Question: I have a UI that looks like this:

I am trying to data of the newly created row to the server so that the server may save it.
I am sending data in JSON format from the client to my MVC application. Here's my ajax request:
'''
var values = []; // an array with each item being an object/associative array
// more code to get values into variables
for (var i = 0; i < cultures.length; i++) {
var cultureName = cultures[i];
var valueTextBox = $(row).find(...);
var value = $(valueTextBox).val();
var cultureNameAndValue = { 'CultureShortName' : cultureName, 'StringValue' : value };
values.push(cultureNameAndValue);
}
var stringTableRow =
{
'ResourceKeyId': resourceKeyId,
'Key': resourceKeyName,
'CategoryId': categoryId,
'CategoryName': categoryName,
'StringValues': values
};
var stringified = JSON.stringify({ StringTableRow: stringTableRow });
$.ajax('/Strings/JsonCreateNew',
{
cache: false,
async: false,
type: 'POST',
contentType: 'application/json; charset=UTF-8',
data: stringified,
dataType: 'json',
error: SaveNewResourceClientSideHandler.OnError,
success: SaveNewResourceClientSideHandler.OnSuccess
});
'''
Here's the data it sends (as seen in Firebug):
'''
{"StringTableRow":{"ResourceKeyId":"","Key":"Foo",
"CategoryId":"1","CategoryName":"JavaScript",
"StringValues":[
{"CultureShortName":"en-US","StringValue":"Something"},
{"CultureShortName":"fr-FR","StringValue":""}]
}}
'''
Here's my server side code:
'''
public ActionResult JsonCreateNew(StringTableRow row)
{
// CreateNewStringTableRow(row);
// return a success code, new resource key id, new category id
// return Json(
new { Success = true, ResourceKeyId = row.ResourceKeyId,
CategoryId = row.CategoryId },
JsonRequestBehavior.AllowGet);
return new EmptyResult();
}
'''
And here's the business object that I want my incoming POST'ed data to be bound to:
'''
public class StringTableRow
{
public StringTableRow()
{
StringValues = new List<CultureNameAndStringValue>();
}
public long ResourceKeyId { get; set; }
public string Key { get; set; }
public long CategoryId { get; set; }
public string CategoryName { get; set; }
public IList<CultureNameAndStringValue> StringValues { get; set; }
}
public class CultureNameAndStringValue
{
public string CultureShortName { get; set; }
public string StringValue { get; set; }
}
'''
Global.asax
'''
public class MvcApplication : System.Web.HttpApplication
{
protected void Application_Start()
{
AreaRegistration.RegisterAllAreas();
WebApiConfig.Register(GlobalConfiguration.Configuration);
FilterConfig.RegisterGlobalFilters(GlobalFilters.Filters);
RouteConfig.RegisterRoutes(RouteTable.Routes);
BundleConfig.RegisterBundles(BundleTable.Bundles);
ValueProviderFactories.Factories.Add(new JsonValueProviderFactory());
}
}
'''
Problem:
The action 'JsonCreateNew' receives an object that is not null but has all properties uninitialized, i.e all nullable properties are null and value properties are at their default values. Therefore, effectively I get no data at all even when the client sends a perfectly valid Json string.
Do I need to do custom model binding?
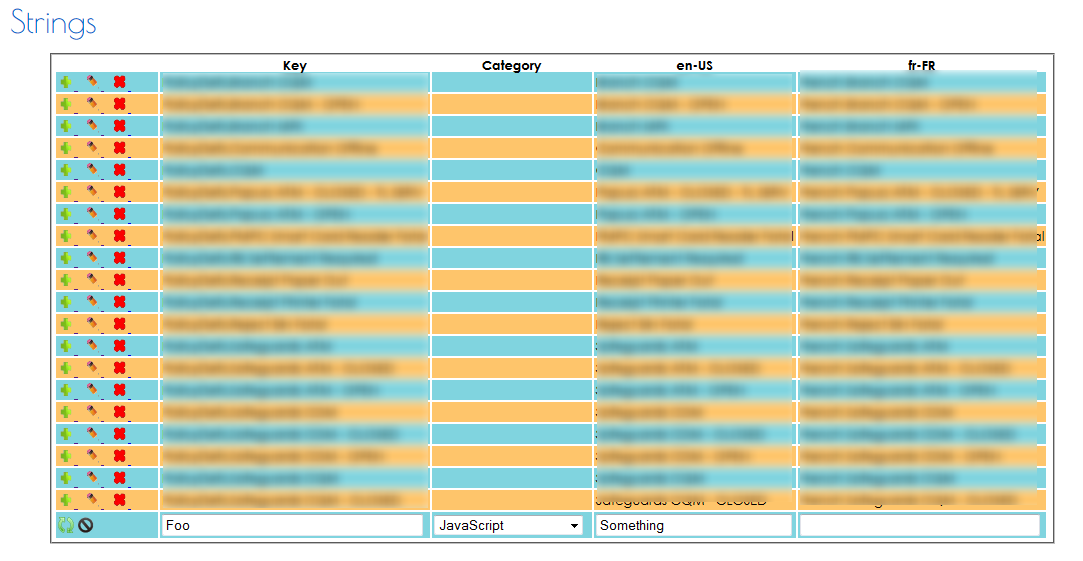
Answer: Okay, I solved my problem and this might be an important insight for other programmers as well, because I learnt something while solving my own problem.
I resorted to not using JSON and instead used the default encoding that HTTP uses for encoding form posted values, and then I used something that smacks of custom model binding (without actually creating a model binder).
Normally, when you make an ajax request and pass data from the client to any server platform, if you do not specify the encoding, i.e. the 'contentType' parameter in the settings object of jQuery's ajax method (or if you are using any other means to make the ajax request other than jQuery, then however that thing sets the 'ContentType' HTTP header is what you're after), HTTP encodes your posted data using its default encoding, which is much like what you post with a GET request after the query string, only it is binary encoded and not sent as a part of the URL.
If that's the case, and you're posting a collection of any type ('IList', 'IEnumerable', 'ICollection', 'IDictionary', etc.) to ASP.NET MVC, then don't create an associative array in JavaScript to embody the collection. Don't even create an array. Don't create anything.
In fact, just pass it along inside the main big object using the convention:
'''
data =
{ /*scalar property */ Gar: 'har',
/* collection */ 'Foo[index++].Bar' : 'value1',
'Foo[index++].Bar' : 'value2'
}
'''
And don't use JSON. That will solve half your problem.
On the server side, receive the posted data in a 'FormCollection' and use its 'IValueProvider' methods ('GetValue') to dig out the data you need. You don't have to explicitly create a model binder to do it. You can do it in a private method of your controller itself.
I will improve this answer a bit later when I can find more time.